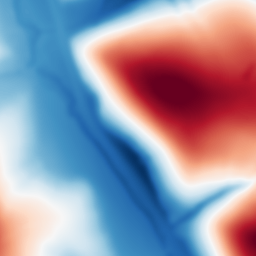
Category: multiscale
Decomposition family: dog
Decomposition parameters: sigma_low: 3
sigma_high: 100
Upsampling method: bspline
Upsampling parameters: scale: 2
Upsampling scale: 2